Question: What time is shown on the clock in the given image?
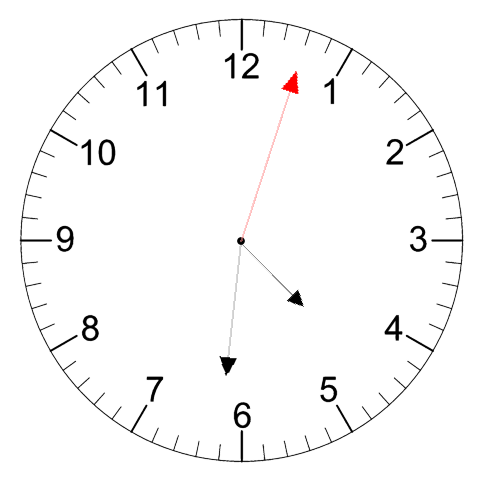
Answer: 04:31:03